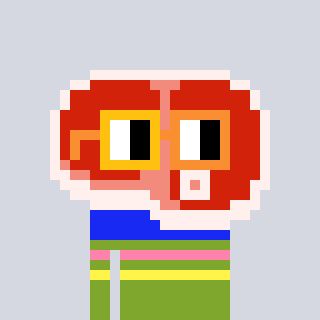
a pixel art character with square yellow and orange glasses, a steak-shaped head and a slimegreen-colored body on a cool background